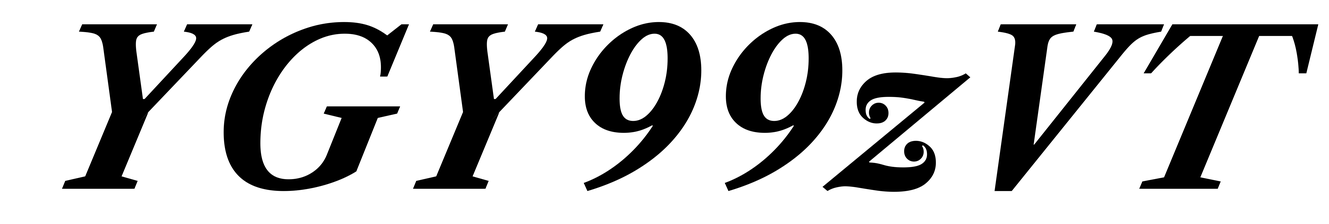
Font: LibreCaslonText-Italic_Bold_Italic